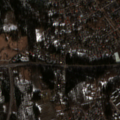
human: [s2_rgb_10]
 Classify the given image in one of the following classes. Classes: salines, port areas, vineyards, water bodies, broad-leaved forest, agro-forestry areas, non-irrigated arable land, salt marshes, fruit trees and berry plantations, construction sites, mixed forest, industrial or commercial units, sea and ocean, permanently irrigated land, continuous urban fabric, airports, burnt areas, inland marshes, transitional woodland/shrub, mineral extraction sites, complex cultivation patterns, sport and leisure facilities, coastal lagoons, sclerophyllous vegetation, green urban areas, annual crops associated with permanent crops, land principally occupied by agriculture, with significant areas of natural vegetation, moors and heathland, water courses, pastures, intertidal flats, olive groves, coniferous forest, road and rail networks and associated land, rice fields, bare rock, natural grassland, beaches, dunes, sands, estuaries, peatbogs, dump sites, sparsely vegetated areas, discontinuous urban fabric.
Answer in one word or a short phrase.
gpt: discontinuous urban fabric, green urban areas, coniferous forest, mixed forest